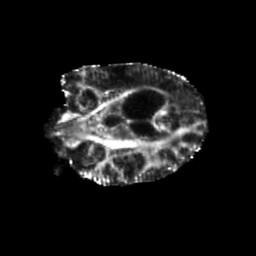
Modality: FA
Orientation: coronal
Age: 65
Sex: female
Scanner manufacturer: siemens
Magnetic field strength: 3 T
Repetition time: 5.25 s
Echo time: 0.08 s